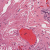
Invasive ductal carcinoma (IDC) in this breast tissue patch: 0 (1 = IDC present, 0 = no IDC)